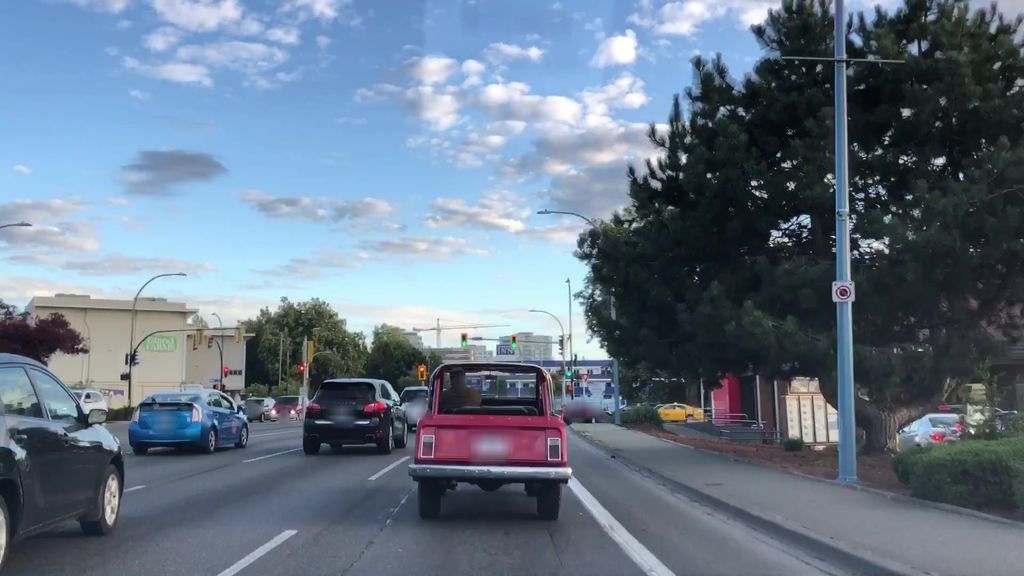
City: victoria